Question: I'm making a print job tracking excel and I'm trying to track how many pages of a particular size are printed in total. For instance, 10 total standard pages are printed, 13 Ledger size, etc.
Here's the basic idea:

I've tried 'VLOOKUP', and 'COUNTIF' and can't seem to get it right.
I thought that excel would have a function that could iterate over a table for multiple values multiple times, however I can't seem to do so. My next step was going to be trying VBA to achieve this.
Thank you for reading and any help.
Cheers!
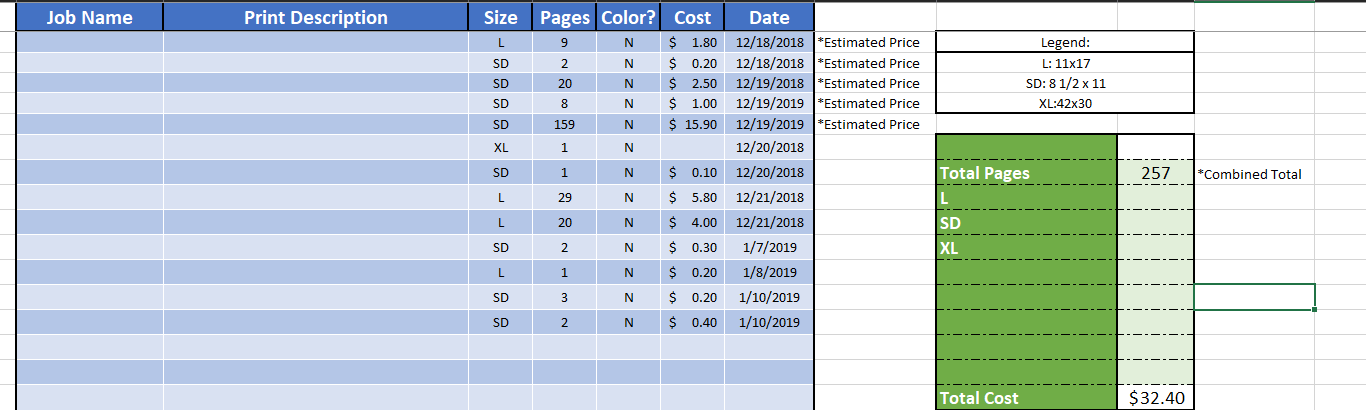
Answer: You would use a <URL> formula for that.
<URL>